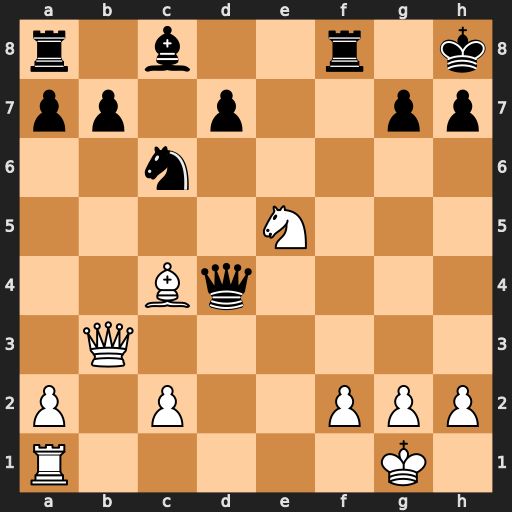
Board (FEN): r1b2r1k/pp1p2pp/2n5/4N3/2Bq4/1Q6/P1P2PPP/R5K1
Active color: w
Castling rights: -
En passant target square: -
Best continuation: Ng6+ hxg6 Qh3+ Qh4 Qxh4#